Question: I'm trying to decode qr-codes in a PDF (generate by Scan2Mail with a Canon iR Scanner).
I know the quality is quite poor (see attached image), but with every single app for qr-code scanning I can the code within milliseconds filming the image below with the iPhone cam.
I tried to scan with and but nothing did work. Do you have ideas what to do? maybe enhance the image somehow with imagemagick?

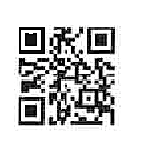
Answer: It seems counter-intuitive that an image of an image decodes, when the original image doesn't. An app is seeing a stream of slightly different versions of the image. The original is damaged and distorted. The blur that results when the camera captures it can actually help remove the noise. Yes, zxing decodes this fine -- from the Barcode Scanner app.
Try running this through a light blur filter first.